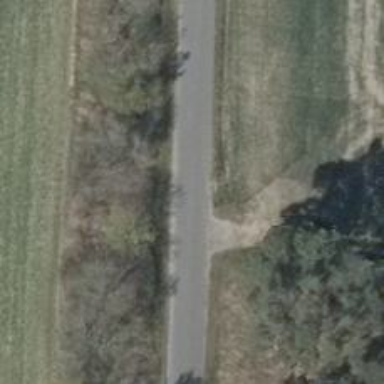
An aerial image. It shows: Unclassified road with asphalt surface.